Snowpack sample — Buffalo Mountain, Silverthorne, Colorado, USA (1/25/25, 10:11 AM MST)
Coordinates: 39.6222, -106.1139
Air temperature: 22 °F
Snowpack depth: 110 cm
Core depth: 10 cm
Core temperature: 46.4 °F
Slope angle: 12°, slope face: 102°
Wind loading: high
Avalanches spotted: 0
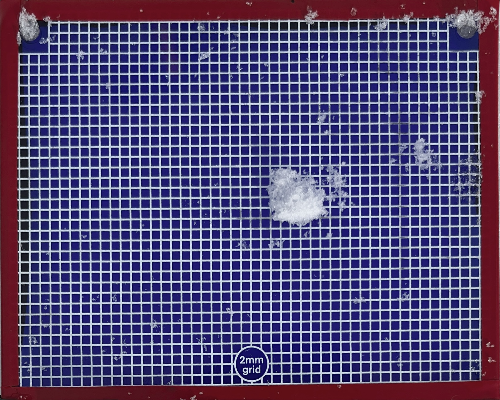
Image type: profile
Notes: No avalanches nearby, collected on the outskirts of a fire break 15 meters from the treeline, on way to Buffalo and Red Mountain